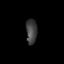
Tissue: lung
Cell type: Epithelial cells
Senescence score: 0.1413
Nuclear area (px): 270
Mean DAPI intensity: 64.2